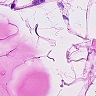
Metastatic tissue present: no